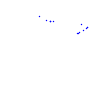
Particle: proton